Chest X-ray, AP view. Patient: 53 years old, sex M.
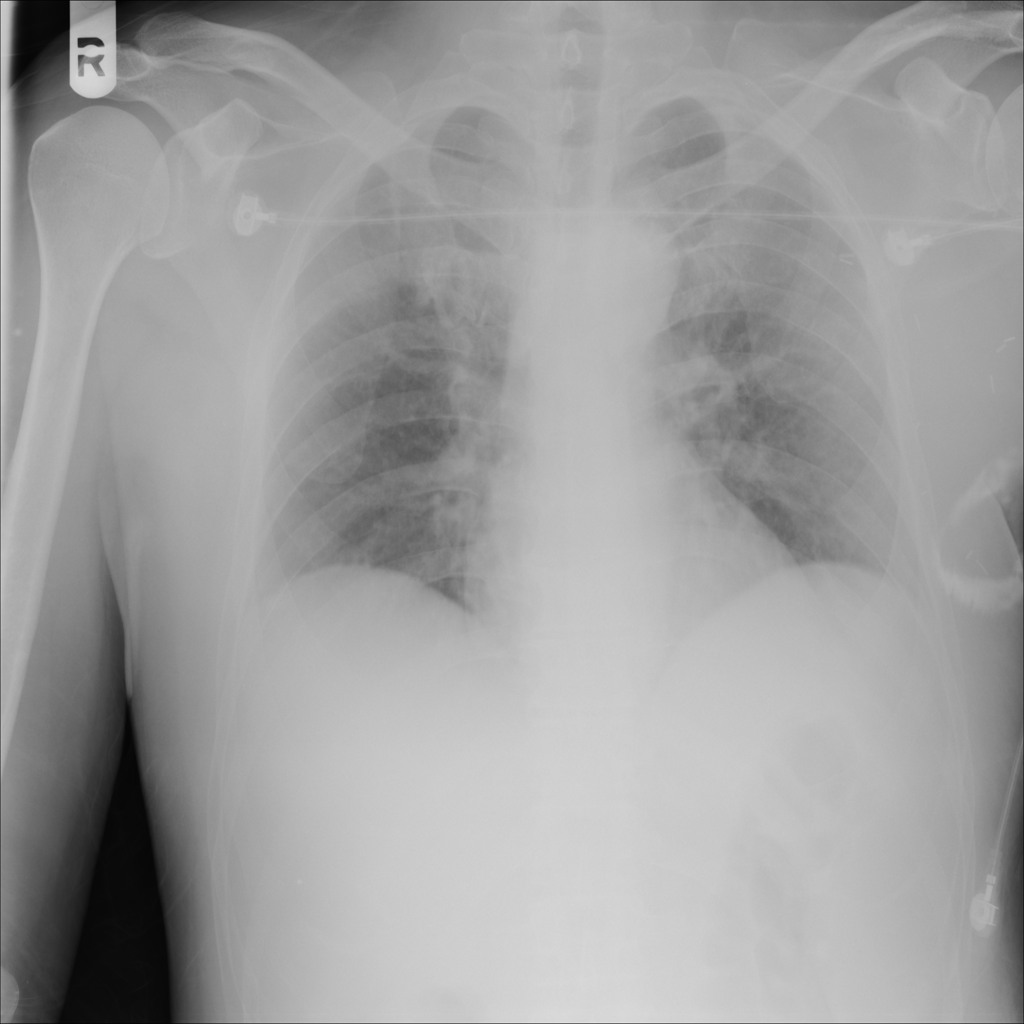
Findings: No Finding